Field crop: maize
Growth stage: 2
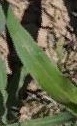
Species: maize